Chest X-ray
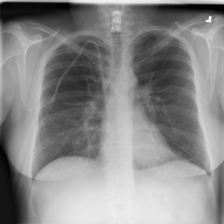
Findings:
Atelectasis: negative
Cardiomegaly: negative
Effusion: negative
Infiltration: negative
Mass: negative
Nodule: negative
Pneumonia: negative
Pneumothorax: negative
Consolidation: negative
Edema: negative
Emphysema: negative
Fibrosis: negative
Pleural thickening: negative
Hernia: negative